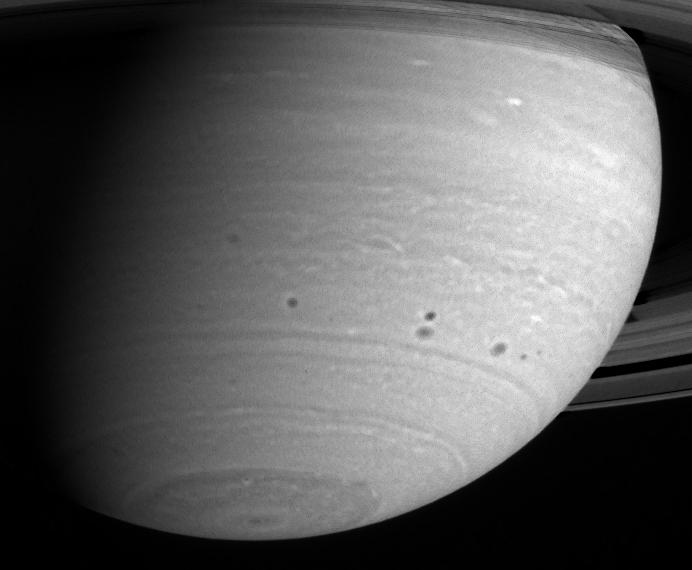
Mid-Latitude Storms Saturn, Cassini-Huygens